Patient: sex M, age 78
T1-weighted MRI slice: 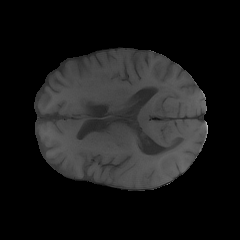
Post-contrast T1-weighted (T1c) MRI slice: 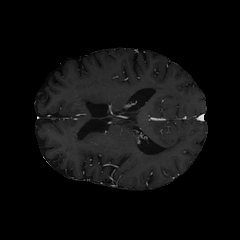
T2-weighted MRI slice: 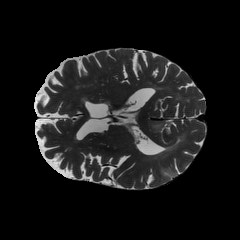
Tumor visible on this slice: yes
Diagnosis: Glioblastoma, IDH-wildtype
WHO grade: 4